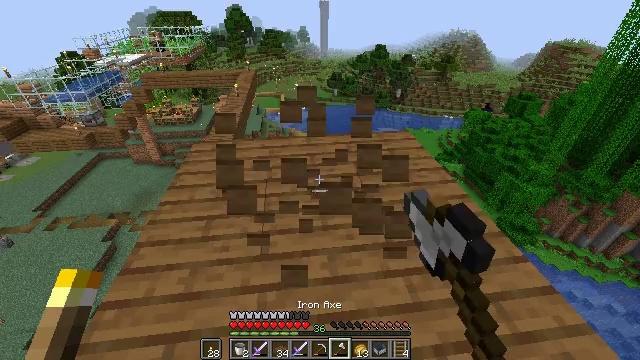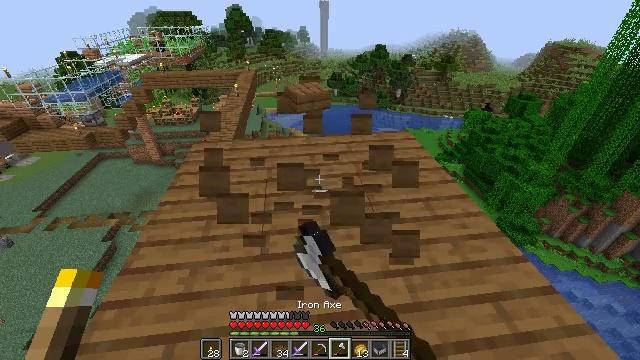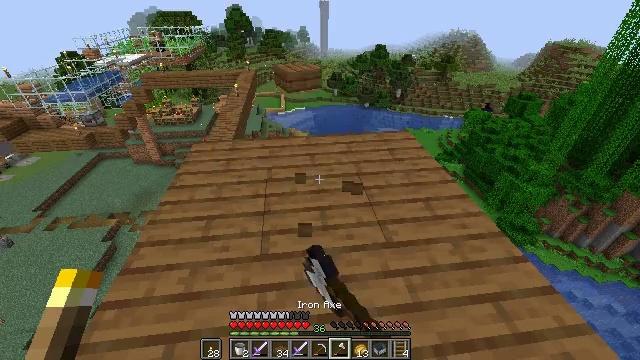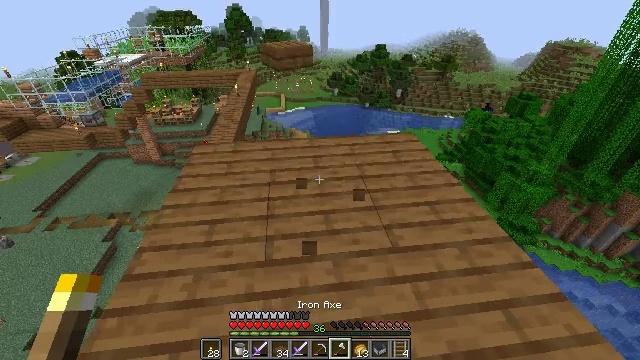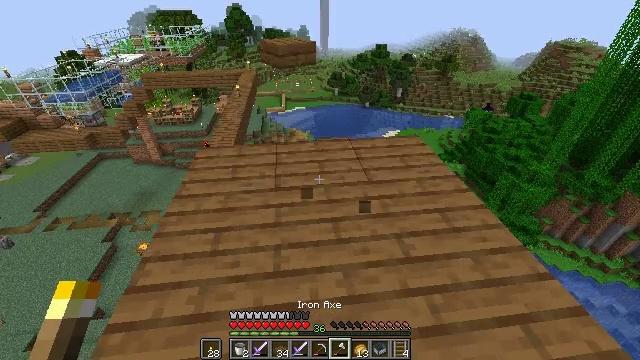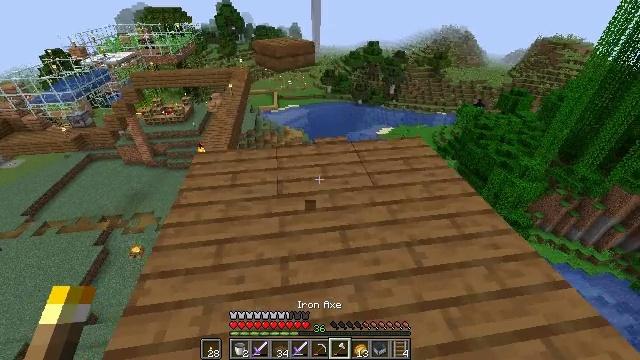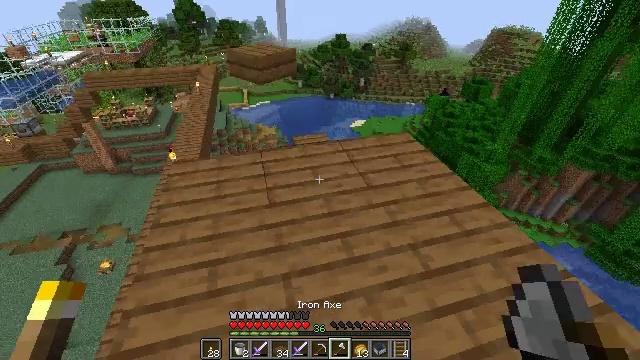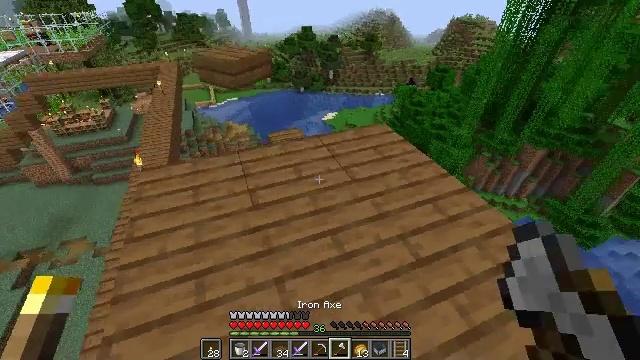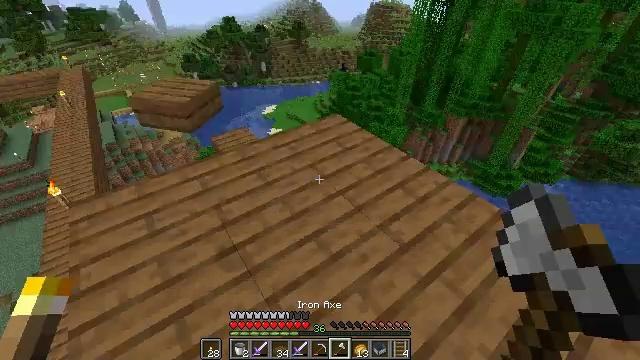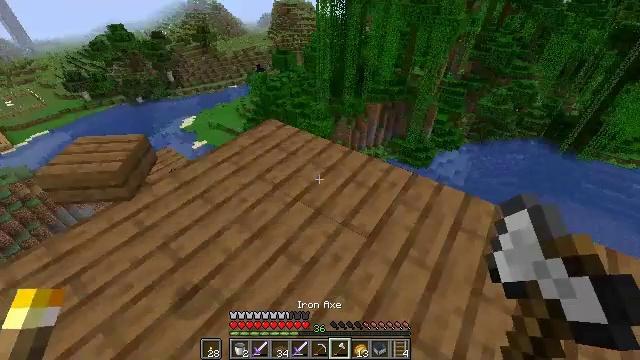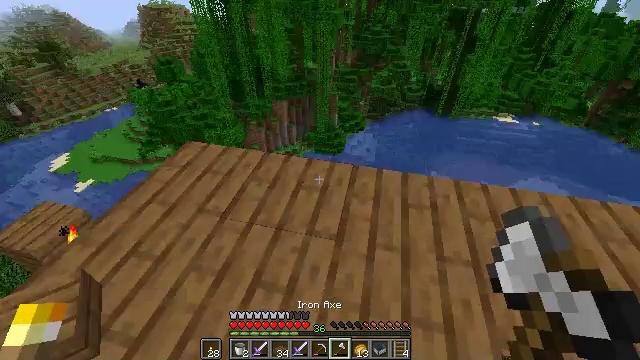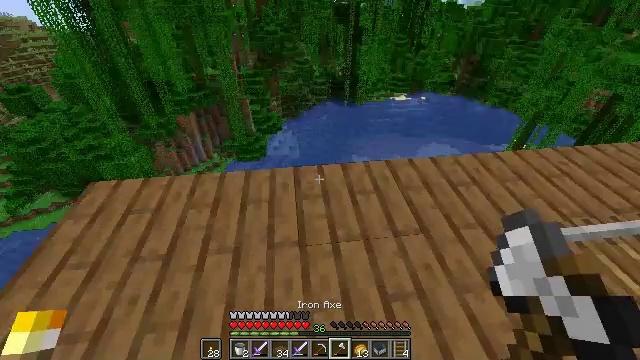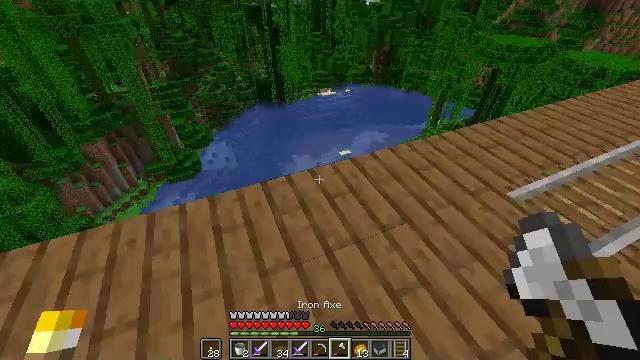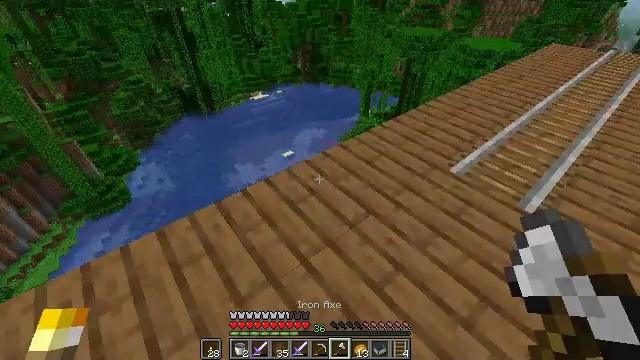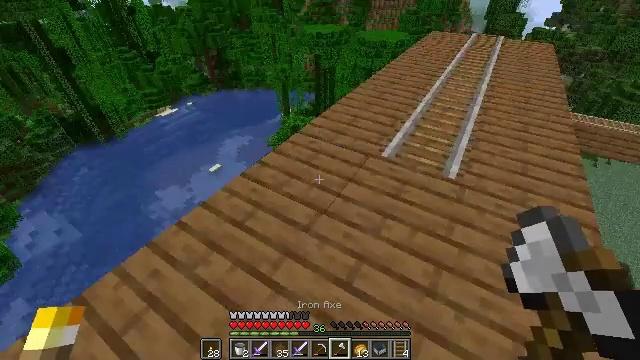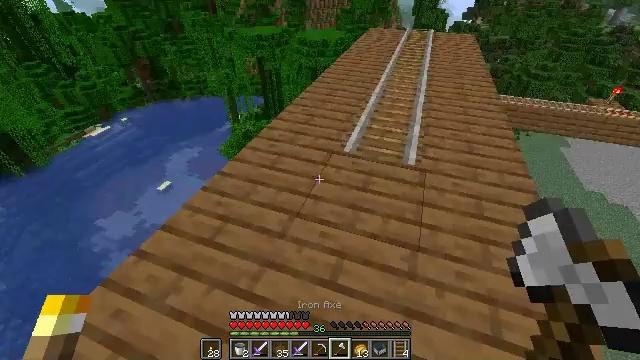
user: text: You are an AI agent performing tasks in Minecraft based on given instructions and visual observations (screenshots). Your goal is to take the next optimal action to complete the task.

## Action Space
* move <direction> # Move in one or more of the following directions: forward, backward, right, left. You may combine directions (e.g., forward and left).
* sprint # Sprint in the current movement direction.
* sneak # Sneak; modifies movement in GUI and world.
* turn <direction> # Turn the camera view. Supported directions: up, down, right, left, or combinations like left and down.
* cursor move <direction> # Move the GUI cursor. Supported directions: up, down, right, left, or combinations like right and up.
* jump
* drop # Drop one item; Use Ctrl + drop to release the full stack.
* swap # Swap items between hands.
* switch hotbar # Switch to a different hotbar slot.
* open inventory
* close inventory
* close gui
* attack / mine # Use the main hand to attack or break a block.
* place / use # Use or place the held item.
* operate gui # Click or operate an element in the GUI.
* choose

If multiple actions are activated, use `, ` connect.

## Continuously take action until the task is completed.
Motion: motion action
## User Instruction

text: Mine the rail.
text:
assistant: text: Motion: no_op
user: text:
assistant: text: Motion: no_op
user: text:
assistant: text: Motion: move forward and move left
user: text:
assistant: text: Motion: move forward and move left
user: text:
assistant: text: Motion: move forward and move left, turn right
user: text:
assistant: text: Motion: move forward and move left, turn right and down
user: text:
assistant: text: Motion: move forward and move left, turn right and down
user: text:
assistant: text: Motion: move forward and move left, turn right and down
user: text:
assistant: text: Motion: move forward and move left, turn right
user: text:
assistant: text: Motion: move forward and move left, turn right
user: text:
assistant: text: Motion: move forward and move left, turn right
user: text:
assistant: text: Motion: move forward and move left, turn right
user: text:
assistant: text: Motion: move forward, turn right
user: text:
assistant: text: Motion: turn right
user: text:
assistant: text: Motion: turn right
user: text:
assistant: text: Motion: turn right
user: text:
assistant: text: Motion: turn right
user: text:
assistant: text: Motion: turn right
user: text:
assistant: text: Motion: no_op
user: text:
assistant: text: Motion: turn right
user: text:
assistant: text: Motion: turn right
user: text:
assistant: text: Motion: no_op
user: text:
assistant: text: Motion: no_op
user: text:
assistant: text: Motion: no_op
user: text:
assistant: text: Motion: no_op
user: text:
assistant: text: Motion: no_op
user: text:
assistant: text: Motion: no_op
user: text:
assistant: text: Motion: no_op
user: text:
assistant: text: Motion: no_op
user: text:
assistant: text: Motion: no_op